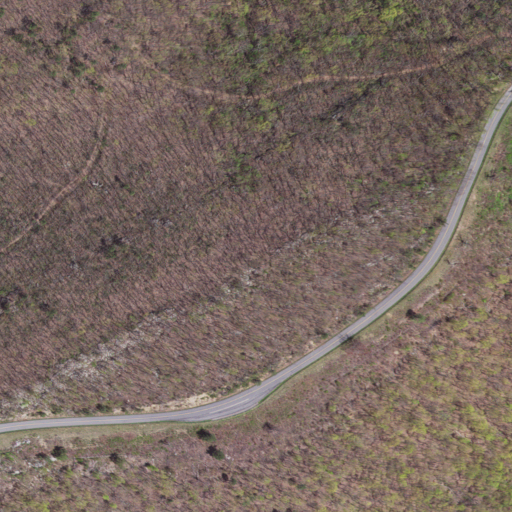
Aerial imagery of mountain in Virginia named Harveys Knob containing deciduous forest, open development, low intensity development, and mixed forest